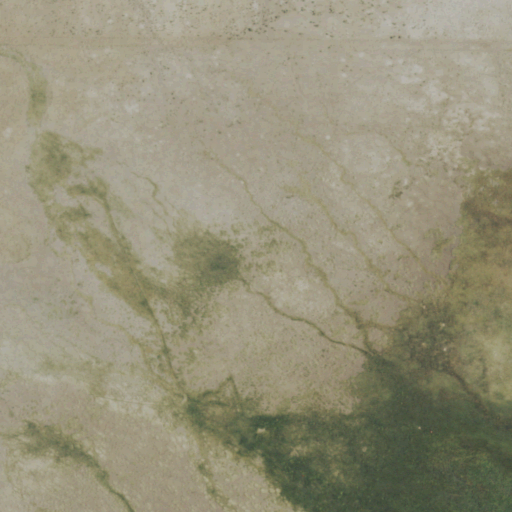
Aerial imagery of plain(s) in Nevada named Evans Field containing shrub, herbaceous wetlands, woody wetlands, cultivated crops, and grassland